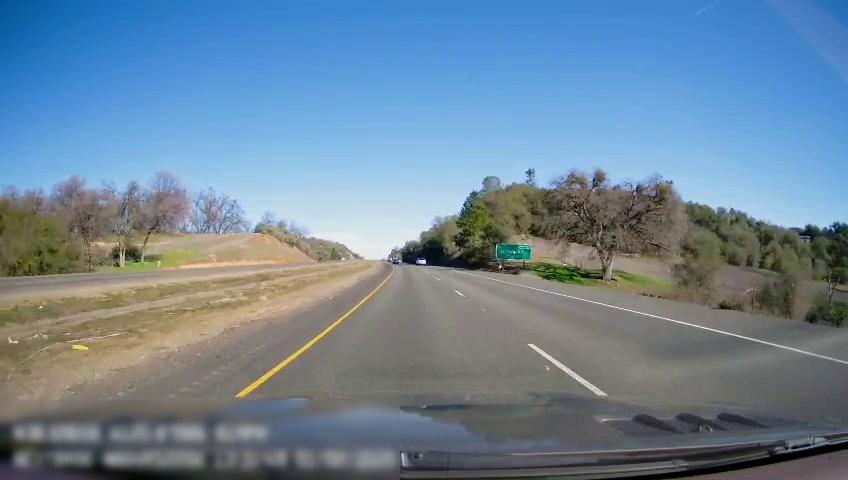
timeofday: Day
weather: Sunny
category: Drivable Space
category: Drivable Space
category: Vehicles | SUV
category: Lanes | Current Lane
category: Lanes | Current Lane
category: Lanes | Alternate Lane
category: Traffic | Signs